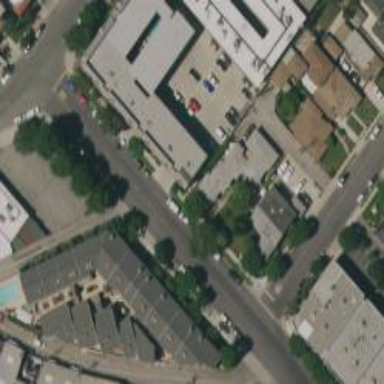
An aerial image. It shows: Alleyway designated as service road.